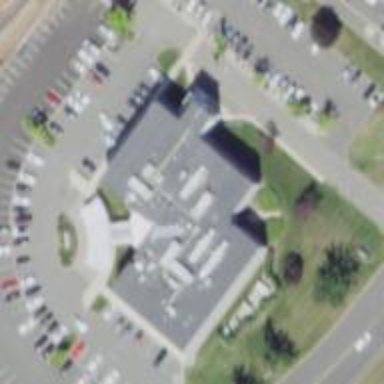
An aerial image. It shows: Healthcare clinic.